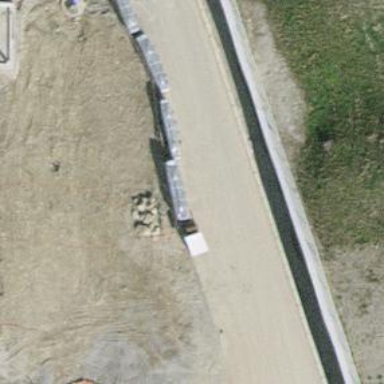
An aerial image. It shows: Recycling container at amenity designated for recycling.